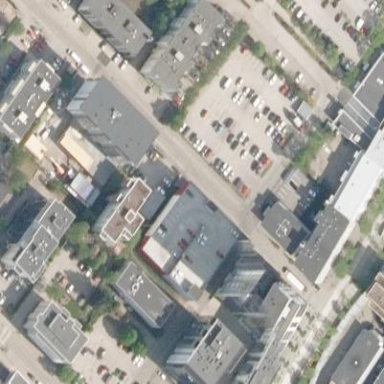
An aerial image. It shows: Multi-storey parking building.